Field crop: tomato
Growth stage: 2
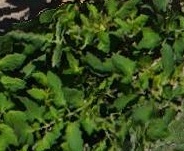
Species: tomato